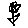
Label: flower